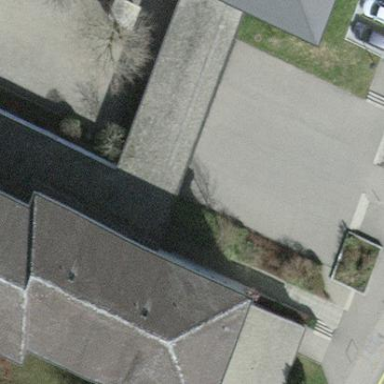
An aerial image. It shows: School building.